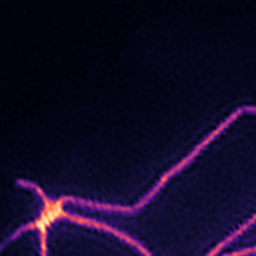
Label: Super-resolution ER image